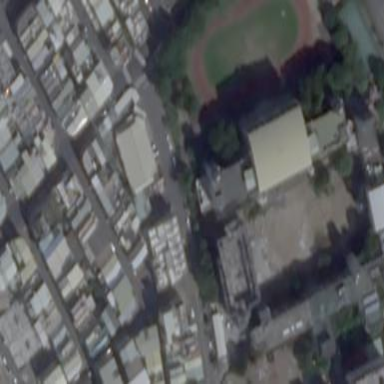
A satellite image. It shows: School building.